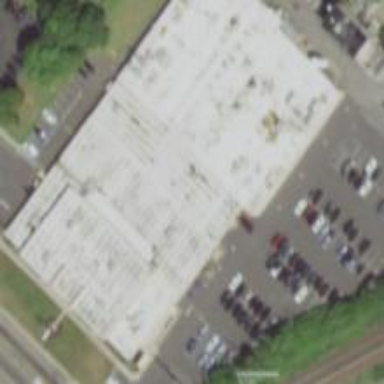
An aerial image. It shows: Commercial building.